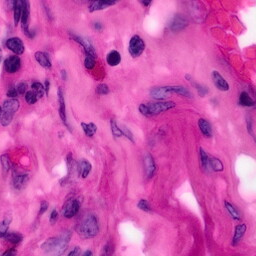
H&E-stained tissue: Pancreatic